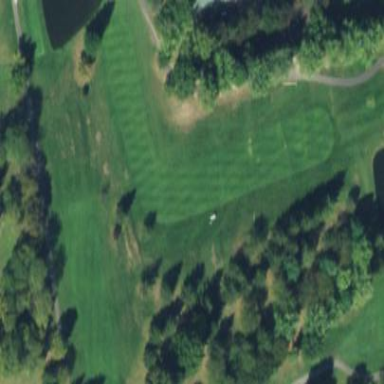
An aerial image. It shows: Golf fairway surrounded by grass.